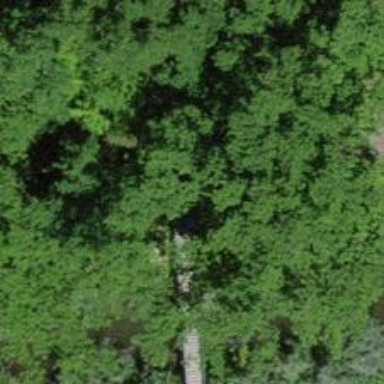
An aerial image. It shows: Path leading to bridge.